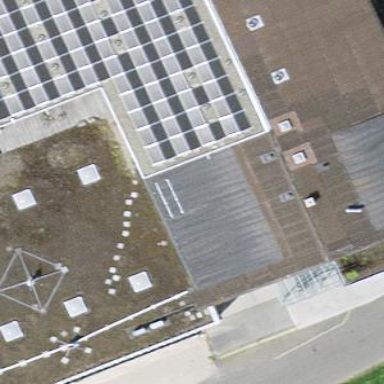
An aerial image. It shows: Solar power generator using photovoltaic panels.